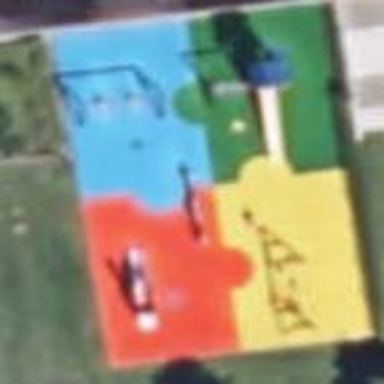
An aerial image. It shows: Playground area for leisure activities on the land.